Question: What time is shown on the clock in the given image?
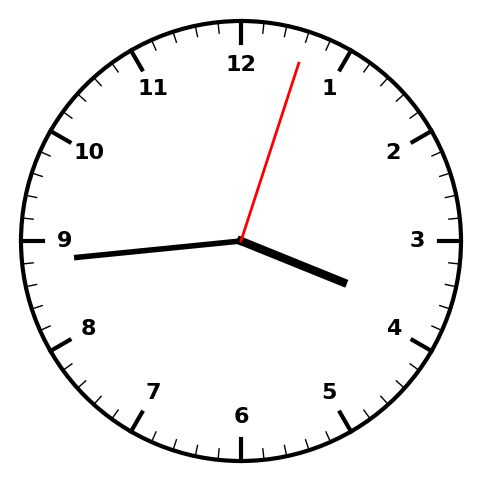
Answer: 03:44:03